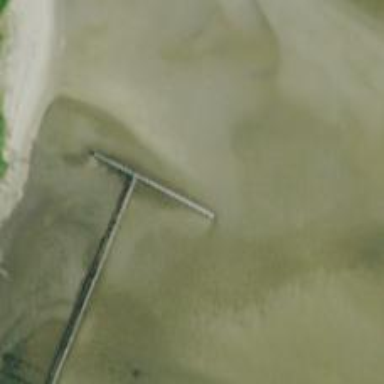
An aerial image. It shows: Breakwater structure.